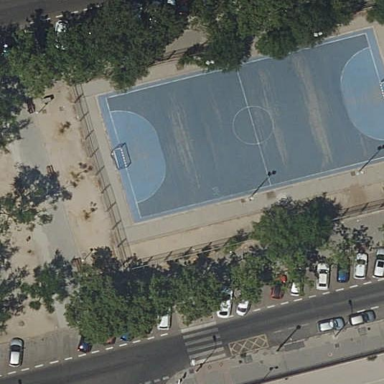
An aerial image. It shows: Concrete soccer pitch.